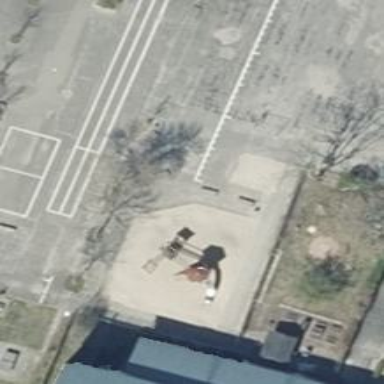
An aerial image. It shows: Playground area for leisure land.